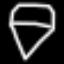
Label: diamond